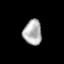
Tissue: lung
Cell type: Others
Senescence score: 0.1602
Nuclear area (px): 448
Mean DAPI intensity: 177.911